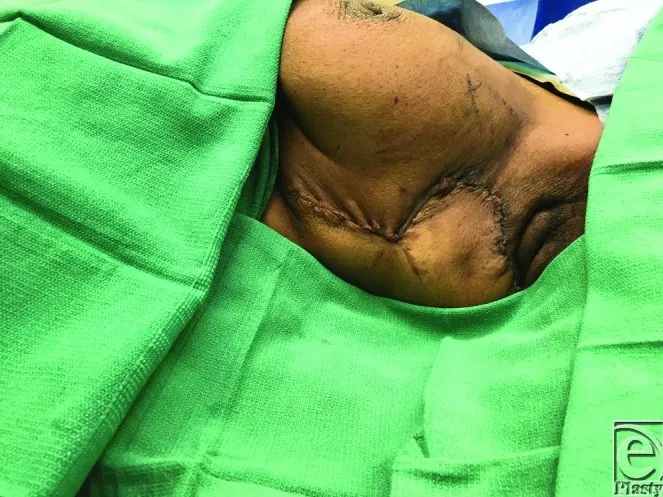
Closure with rhomboid local flap.
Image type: medical_photograph (other_medical_photograph)